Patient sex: M
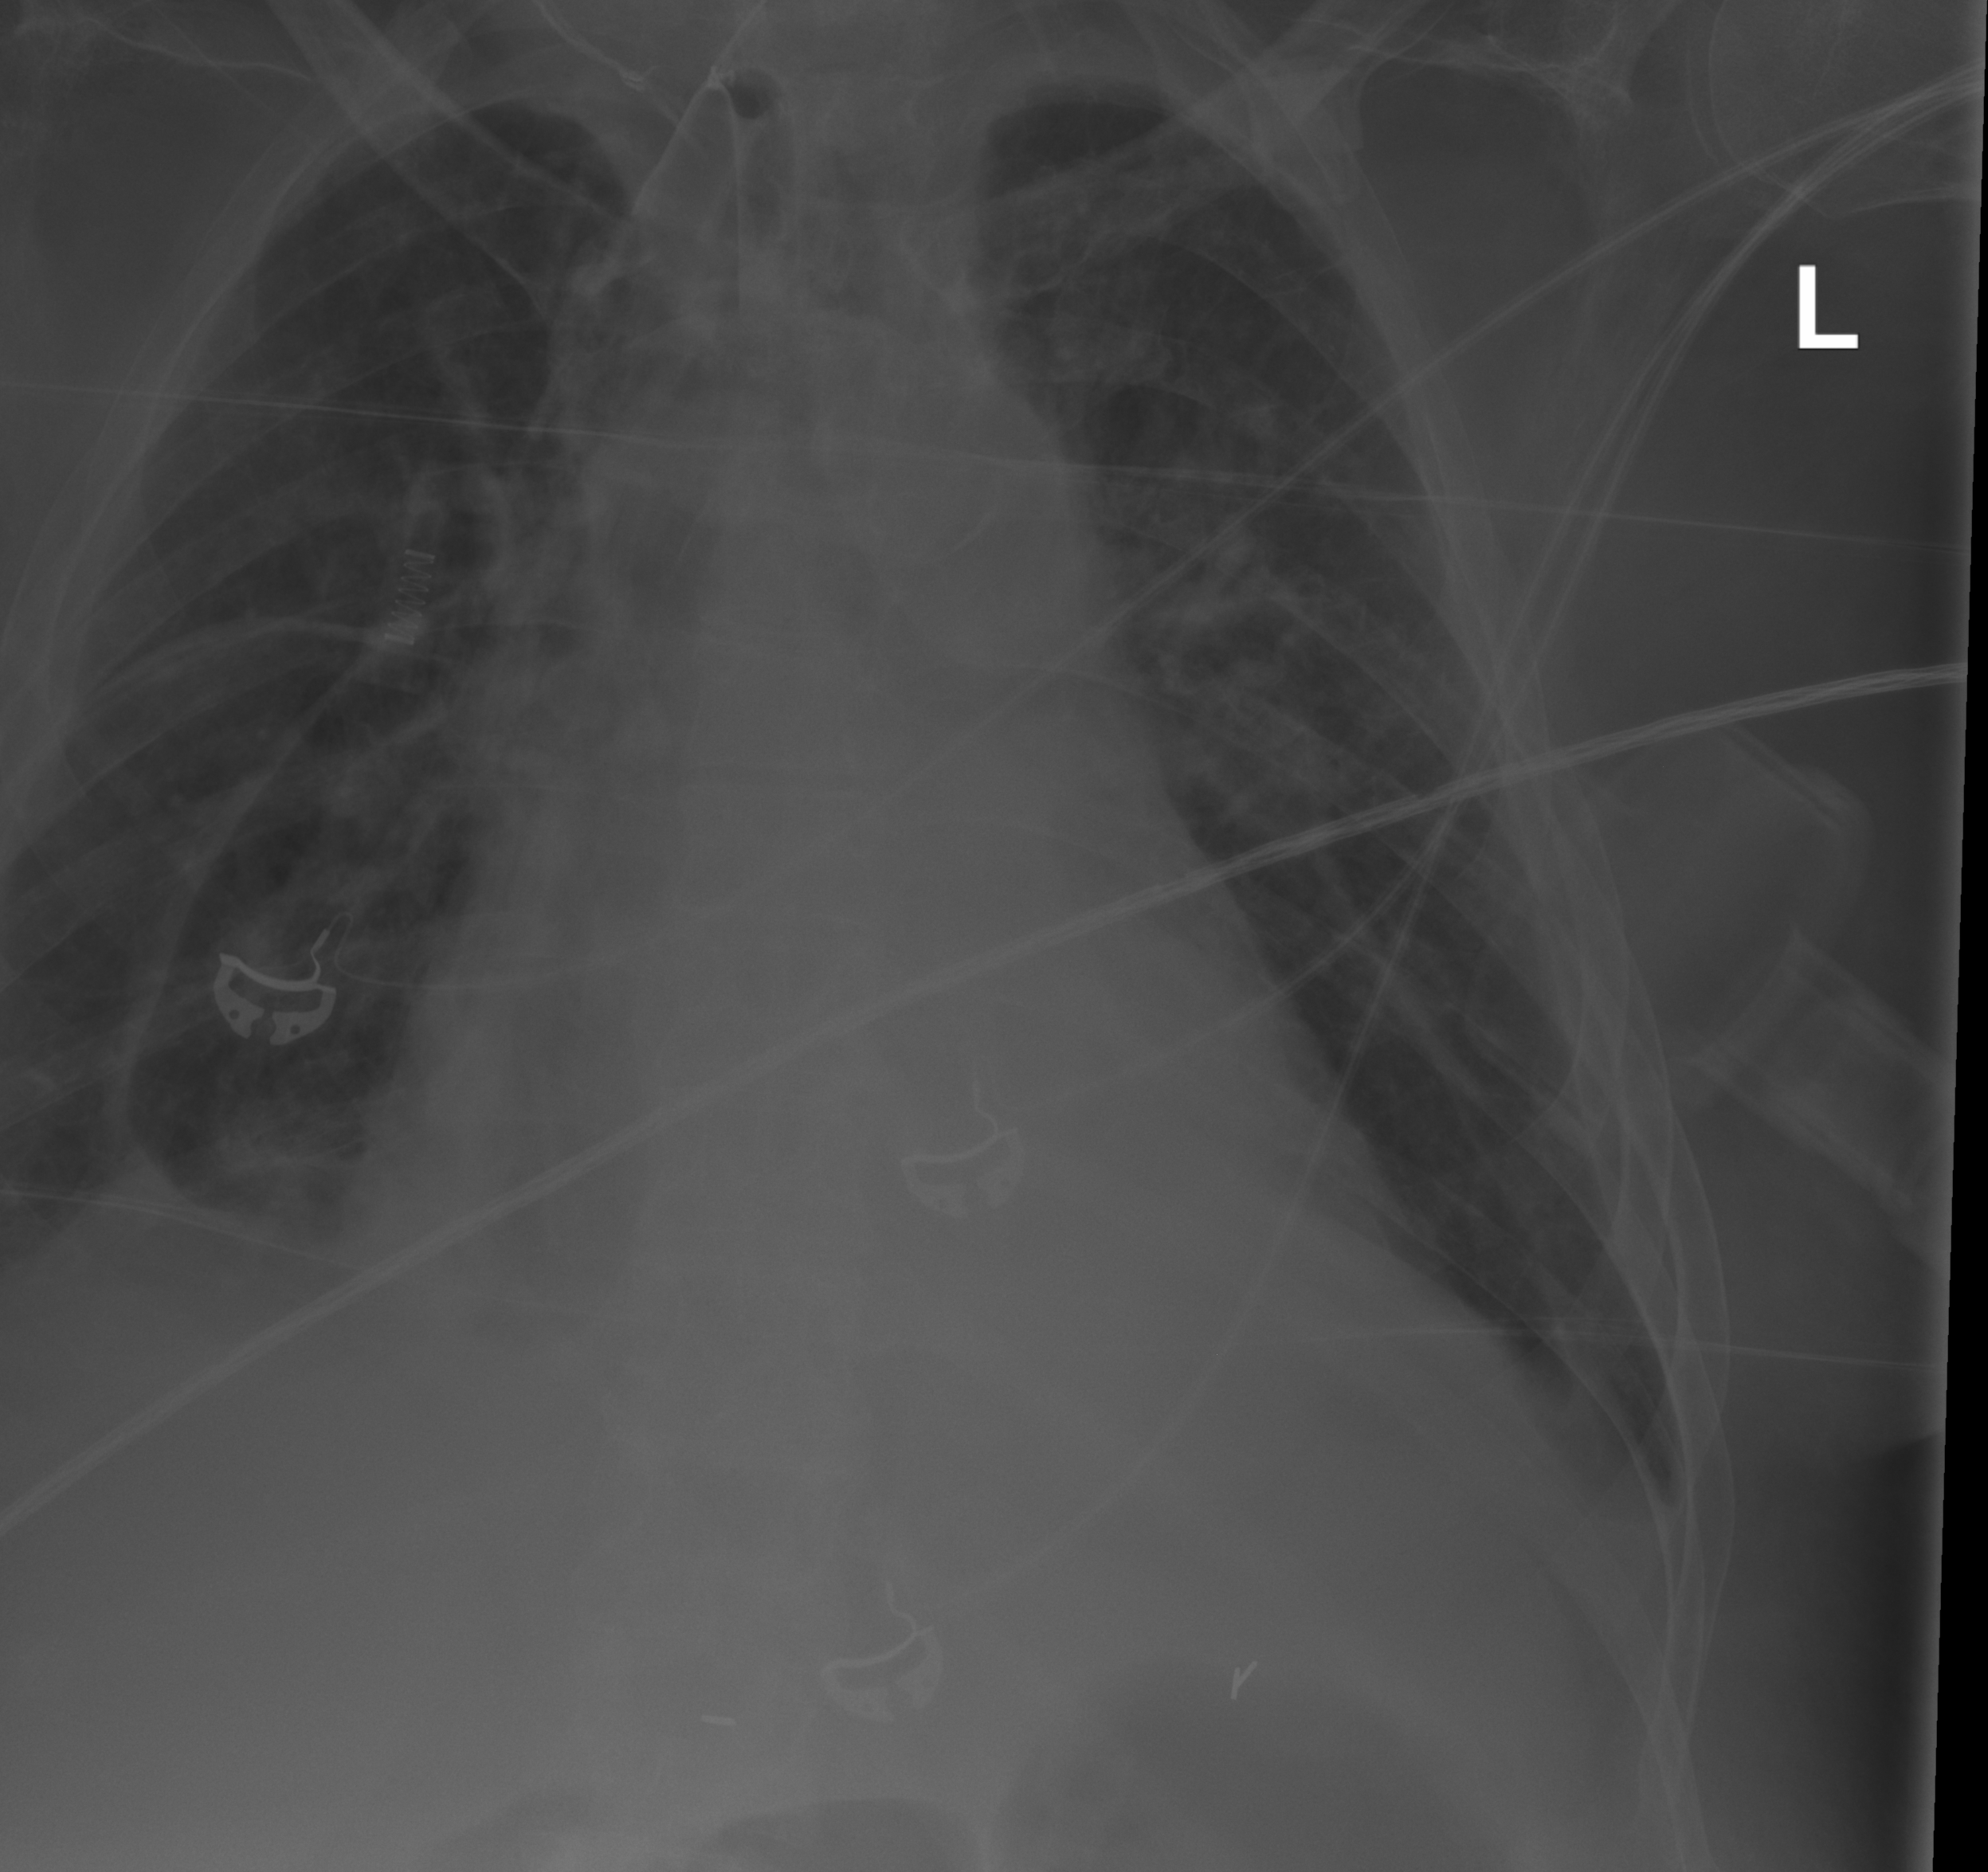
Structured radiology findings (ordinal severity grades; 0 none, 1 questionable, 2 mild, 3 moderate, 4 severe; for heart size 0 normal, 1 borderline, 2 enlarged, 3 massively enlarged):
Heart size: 2
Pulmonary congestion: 0
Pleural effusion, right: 0
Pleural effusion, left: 0
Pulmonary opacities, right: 0
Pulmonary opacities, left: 1
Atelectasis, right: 0
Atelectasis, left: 0